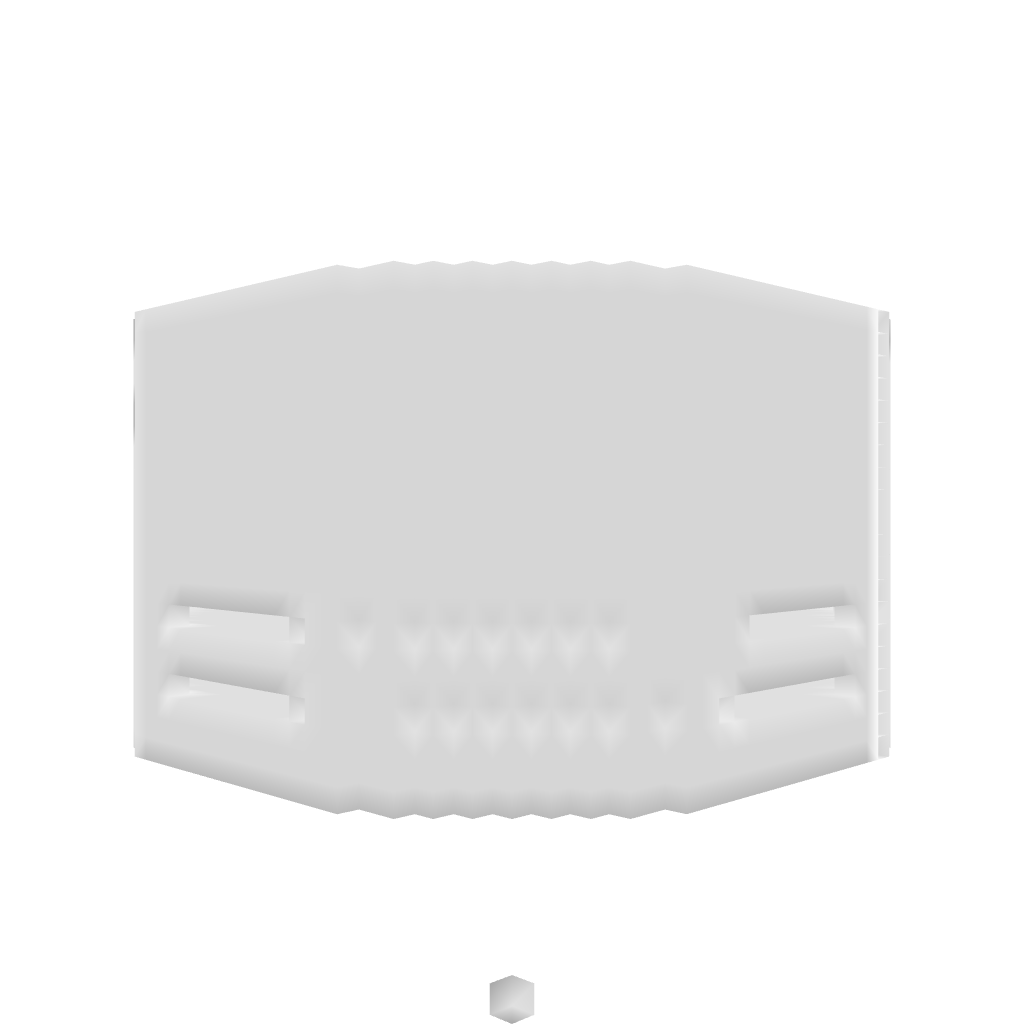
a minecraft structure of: Toilet paper bad low quality